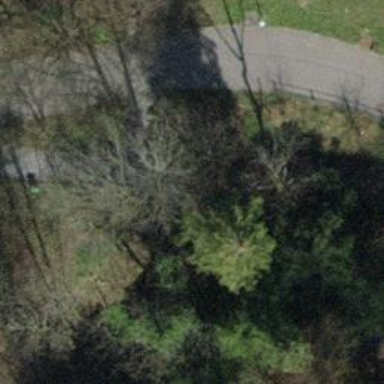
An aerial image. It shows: Brown bench.